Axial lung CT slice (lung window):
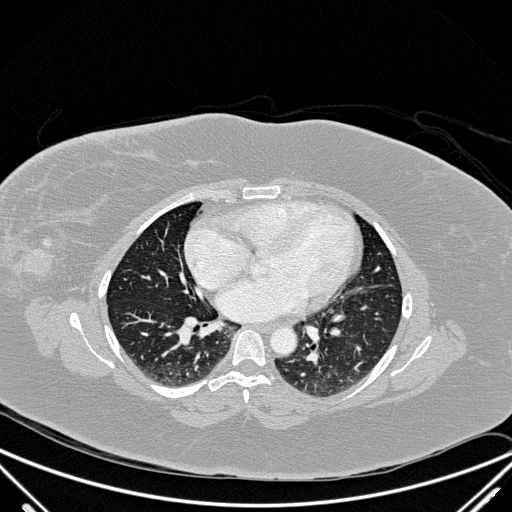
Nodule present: no